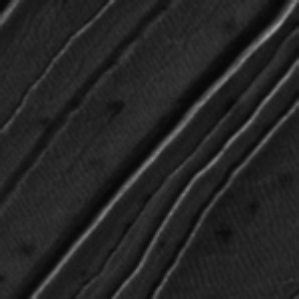
Label: frost